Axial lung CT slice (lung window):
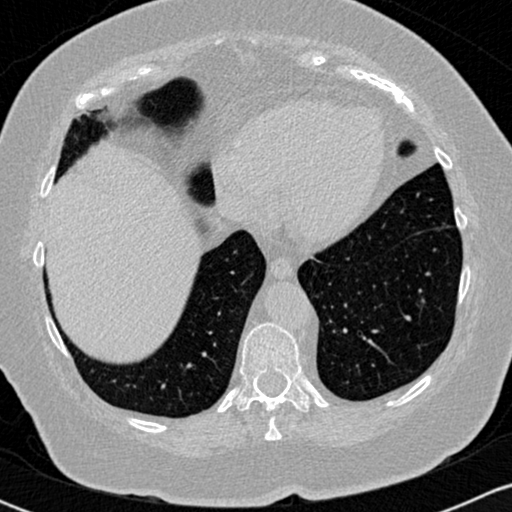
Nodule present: no